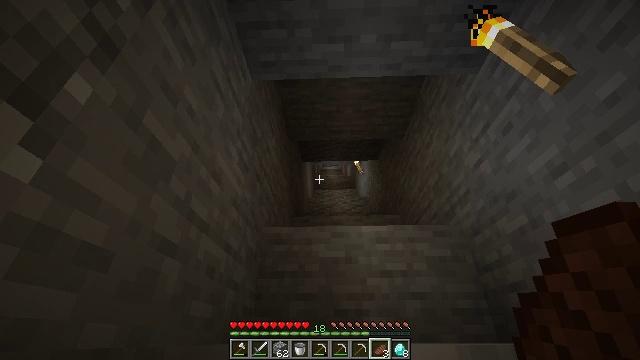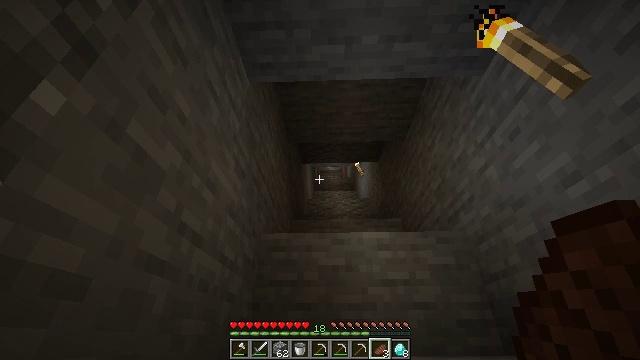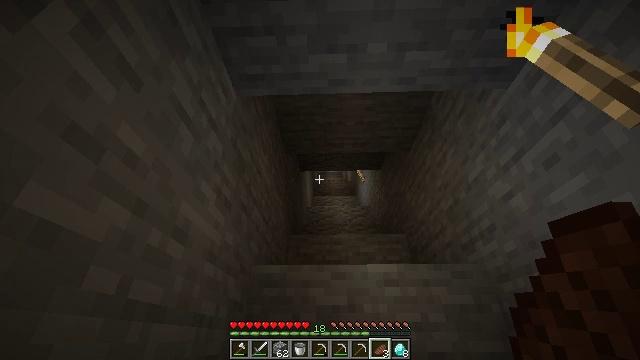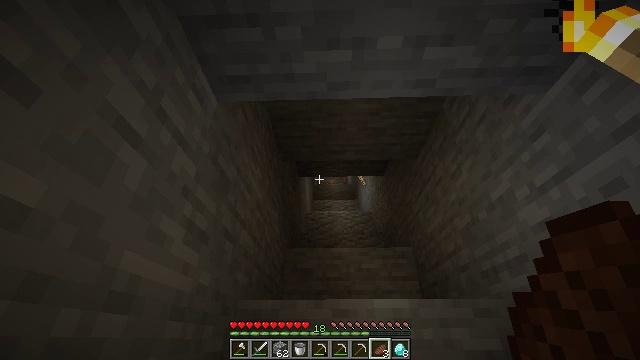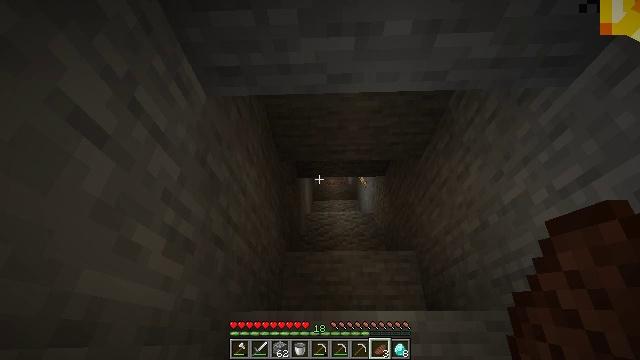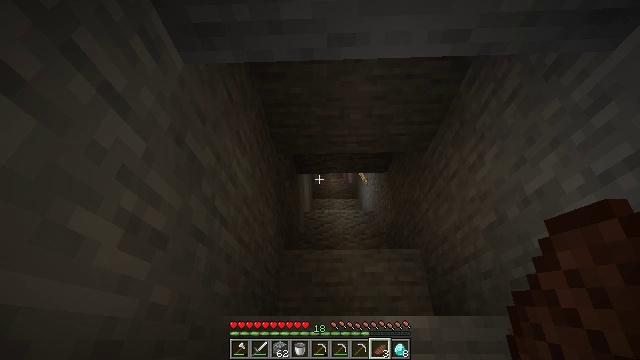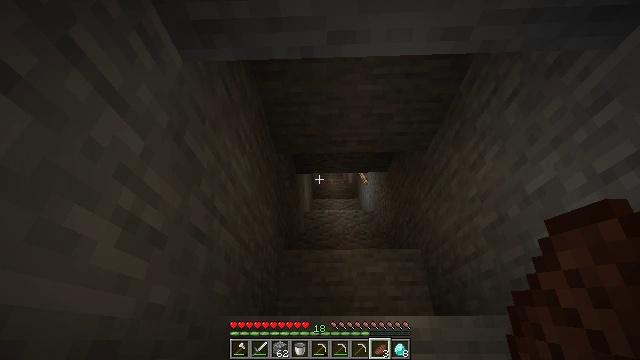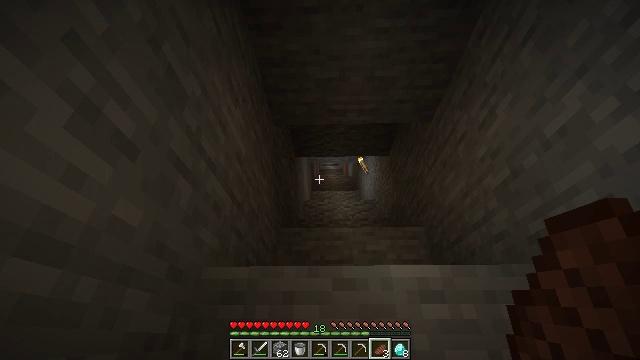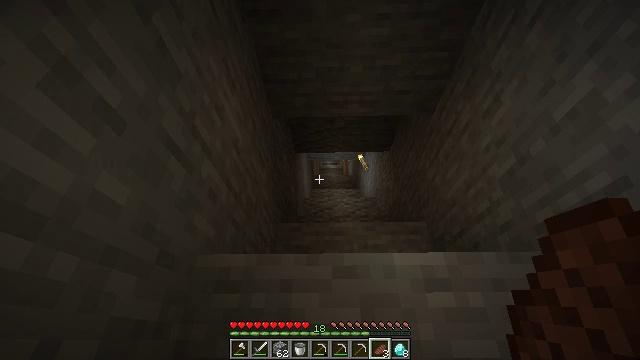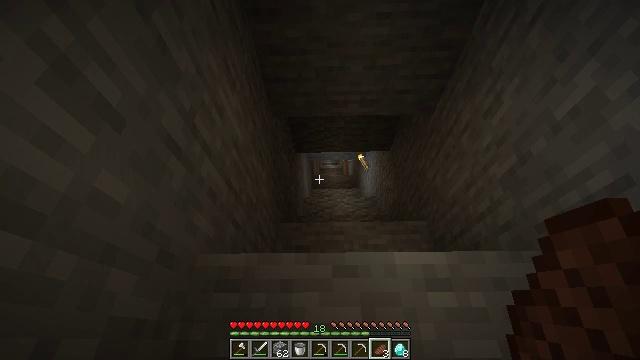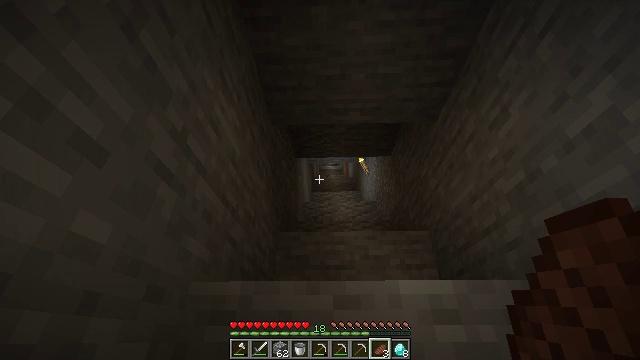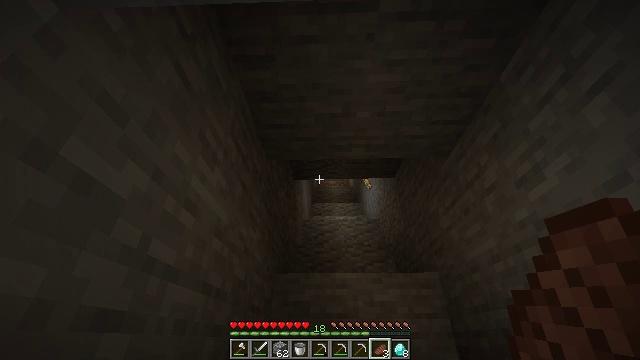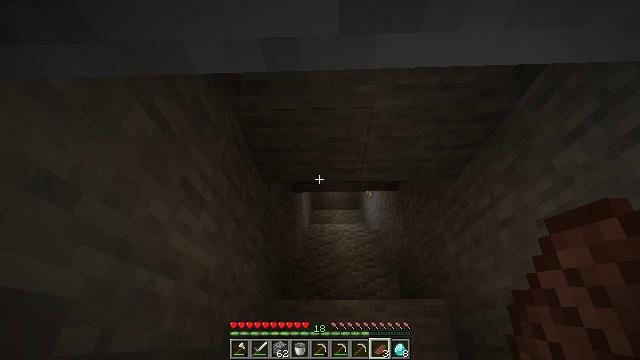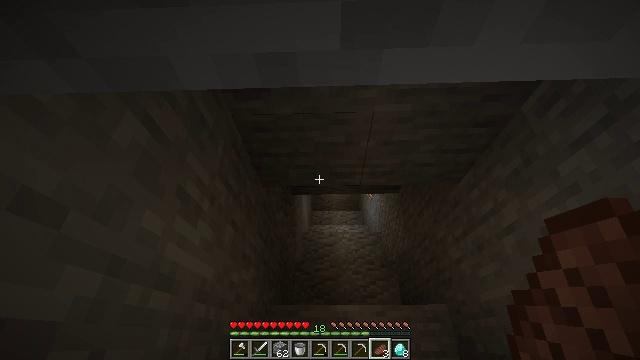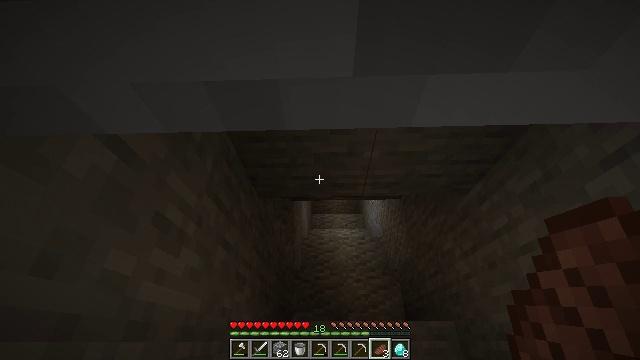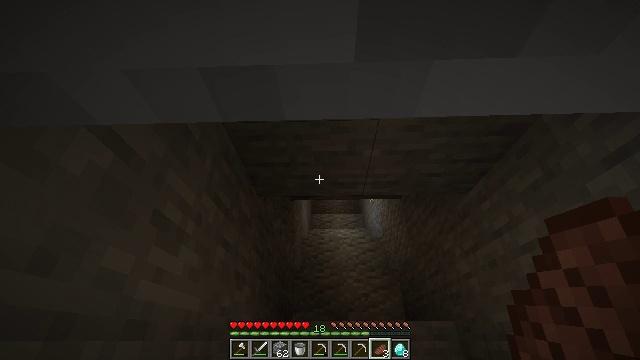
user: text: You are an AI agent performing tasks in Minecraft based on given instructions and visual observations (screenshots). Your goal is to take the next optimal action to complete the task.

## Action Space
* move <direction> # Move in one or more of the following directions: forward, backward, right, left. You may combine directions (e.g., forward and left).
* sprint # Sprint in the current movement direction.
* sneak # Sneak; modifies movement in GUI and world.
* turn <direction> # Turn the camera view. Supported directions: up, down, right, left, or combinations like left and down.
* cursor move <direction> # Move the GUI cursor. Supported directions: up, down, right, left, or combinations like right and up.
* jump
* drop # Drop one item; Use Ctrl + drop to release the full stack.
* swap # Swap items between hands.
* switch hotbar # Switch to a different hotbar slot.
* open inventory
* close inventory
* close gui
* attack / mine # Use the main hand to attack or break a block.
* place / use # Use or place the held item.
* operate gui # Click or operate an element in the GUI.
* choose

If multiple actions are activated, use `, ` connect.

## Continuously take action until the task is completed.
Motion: motion action
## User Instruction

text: Drop a cooked beef.
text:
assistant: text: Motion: move forward, jump
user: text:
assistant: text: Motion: move forward, jump
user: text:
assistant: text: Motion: move forward, jump
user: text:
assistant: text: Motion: move forward, jump
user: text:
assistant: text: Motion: move forward, jump
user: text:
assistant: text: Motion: move forward, jump
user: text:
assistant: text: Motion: move forward, jump
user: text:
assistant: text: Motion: move forward, jump
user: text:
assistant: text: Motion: move forward, jump
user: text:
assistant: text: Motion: move forward, jump
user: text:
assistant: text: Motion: move forward, jump
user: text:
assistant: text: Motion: move forward, jump
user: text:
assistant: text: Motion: move forward, jump
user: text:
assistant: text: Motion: move forward, jump
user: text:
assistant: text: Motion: move forward, jump
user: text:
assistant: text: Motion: move forward, jump
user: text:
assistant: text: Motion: move forward, jump
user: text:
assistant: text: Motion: move forward, jump
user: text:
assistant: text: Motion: move forward, jump
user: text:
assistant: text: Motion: move forward, jump
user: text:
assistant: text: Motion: move forward, jump
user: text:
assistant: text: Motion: move forward, jump
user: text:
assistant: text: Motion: move forward, jump
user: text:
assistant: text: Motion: move forward, jump
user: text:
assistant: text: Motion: move forward, jump
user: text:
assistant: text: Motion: move forward, jump
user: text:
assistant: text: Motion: move forward, jump
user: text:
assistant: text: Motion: move forward, jump
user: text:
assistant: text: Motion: move forward, jump
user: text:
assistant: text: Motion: move forward, jump